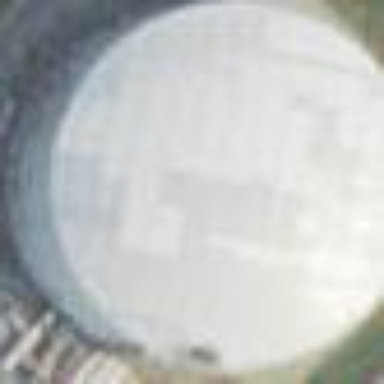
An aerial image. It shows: Storage tank created as man-made structure.